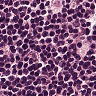
Metastatic tissue present: no